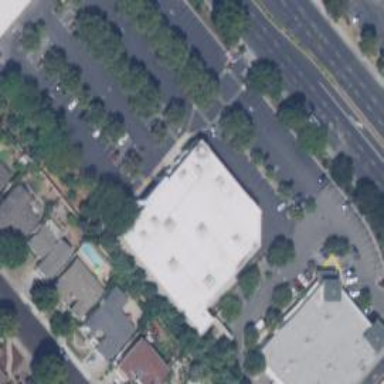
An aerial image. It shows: Retail building.